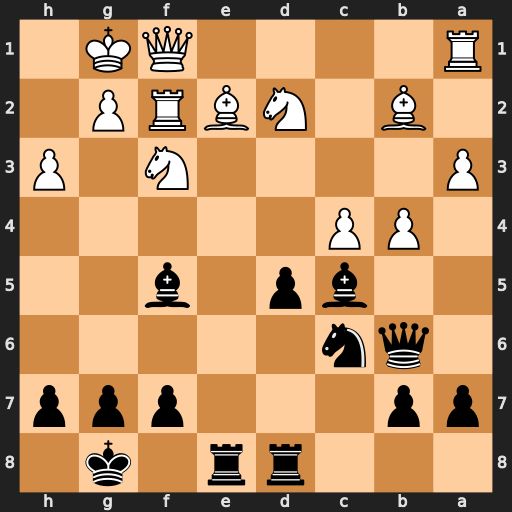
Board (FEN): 3rr1k1/pp3ppp/1qn5/2bp1b2/1PP5/P4N1P/1B1NBRP1/R4QK1
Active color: b
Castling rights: -
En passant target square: -
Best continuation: Bxf2+ Qxf2 Rxe2